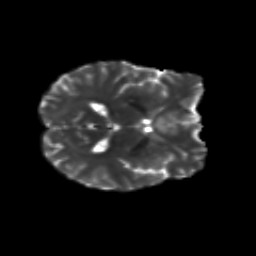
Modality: T2w
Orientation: axial
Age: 28
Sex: female
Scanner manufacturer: siemens
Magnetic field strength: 3 T
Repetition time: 8.8 s
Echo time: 0.085 s